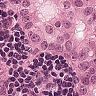
Metastatic tissue present: yes